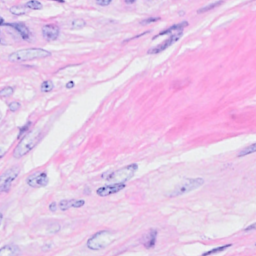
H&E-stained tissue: Breast